Interaction volume radius: 10 \u00c5
Interaction volume height: 10 \u00c5
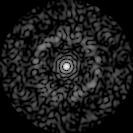
Disorder parameter: 0.8141